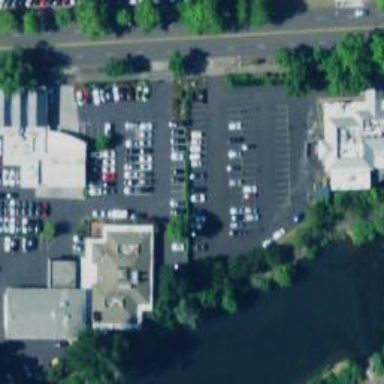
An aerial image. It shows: Parking area.